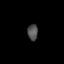
Tissue: lung
Cell type: Epithelial cells
Senescence score: 0.6129
Nuclear area (px): 160
Mean DAPI intensity: 81.325